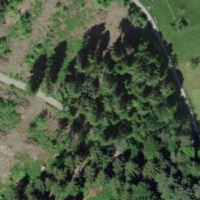
EUNIS habitat code: 43
Species observed at this site:
Lonicera acuminata
Rutpela maculata